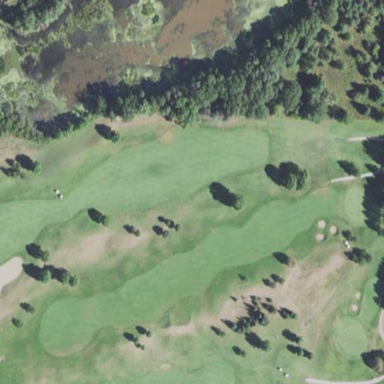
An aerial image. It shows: Rough area in golf course.